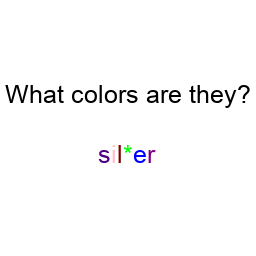
Color: indigo, pink, maroon, lime, blue, purple
Color name shown: silver
Background color: white
Question text color: black